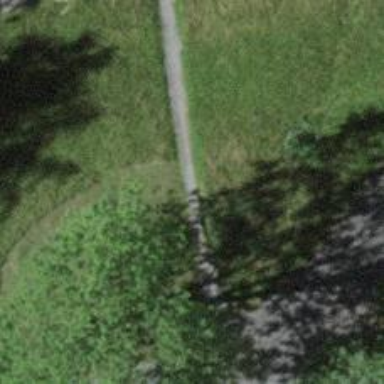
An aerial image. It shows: Set of steps with fine gravel surface. The tracktype is grade1.